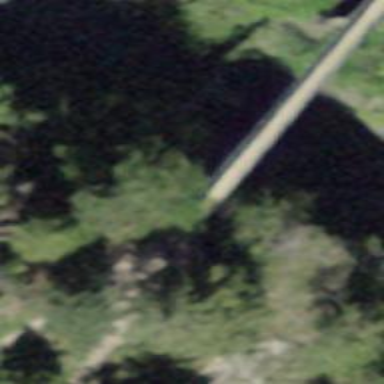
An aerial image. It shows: Path on bridge.